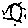
Label: sun